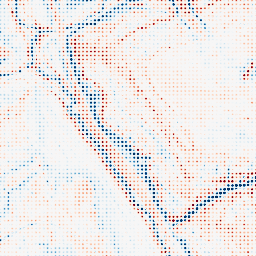
Category: edge_preserving
Decomposition family: anisotropic_diffusion
Decomposition parameters: iterations: 50
kappa: 50
gamma: 0.15
Upsampling method: sinc_blackman
Upsampling parameters: scale: 8
kernel_size: 4
Upsampling scale: 8